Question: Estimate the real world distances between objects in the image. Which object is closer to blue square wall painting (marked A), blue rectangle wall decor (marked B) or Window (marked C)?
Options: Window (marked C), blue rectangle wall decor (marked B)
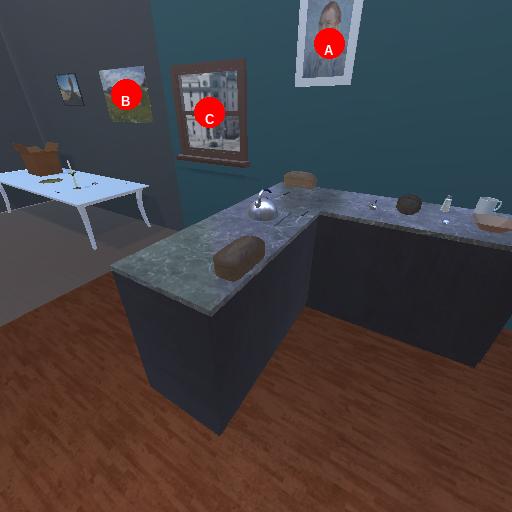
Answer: Window (marked C)